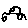
Label: car